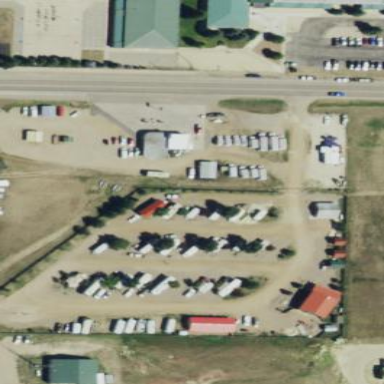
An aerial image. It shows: Caravan site for tourism.